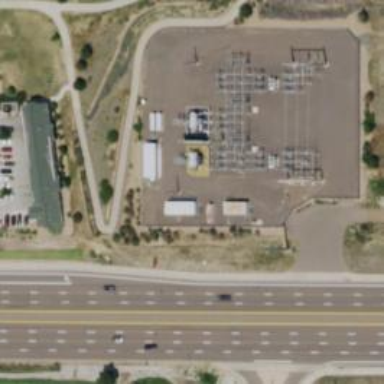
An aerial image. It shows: Power substation enclosed by fence.